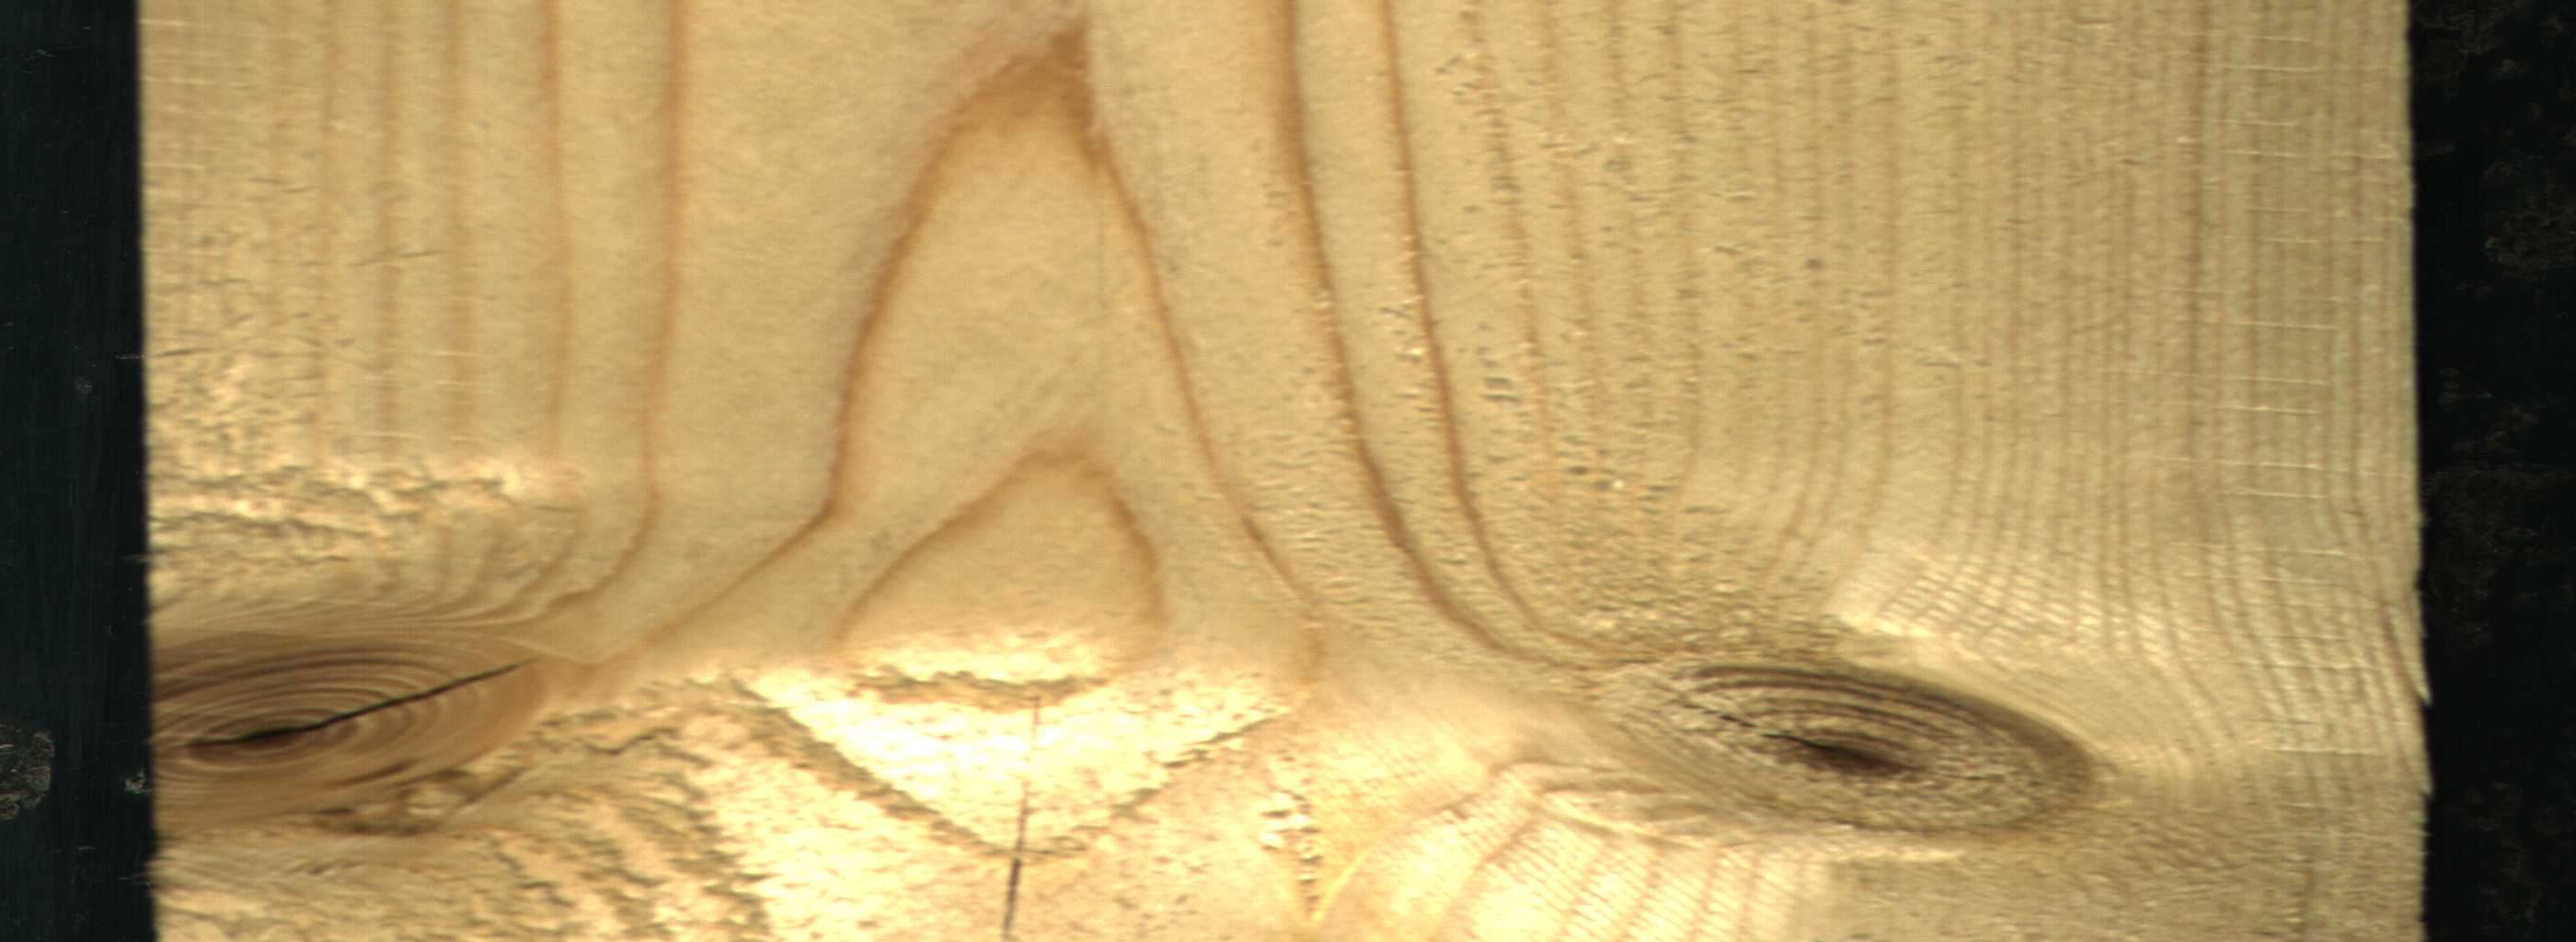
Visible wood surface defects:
Crack
knot_with_crack
knot_with_crack